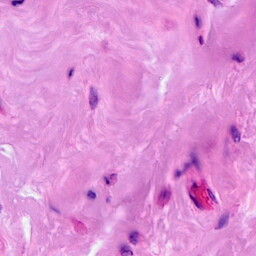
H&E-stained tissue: Breast